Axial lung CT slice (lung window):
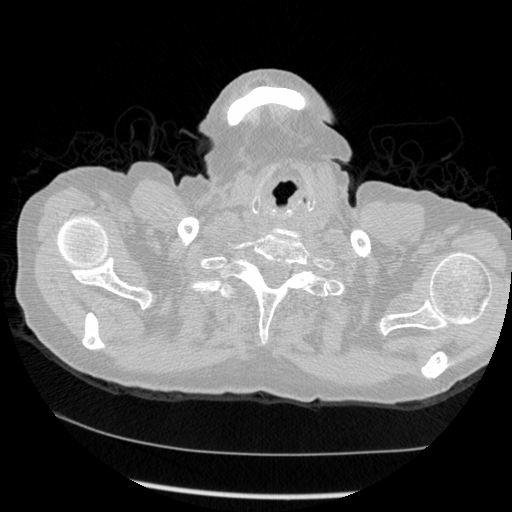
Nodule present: no